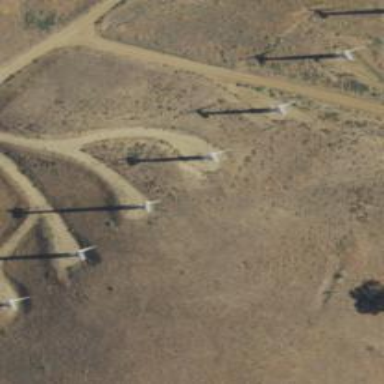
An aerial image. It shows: Wind power generator.